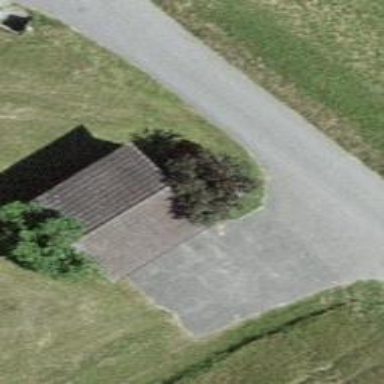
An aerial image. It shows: Garage.